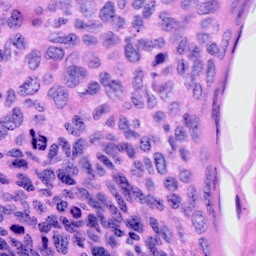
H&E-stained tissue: Cervix